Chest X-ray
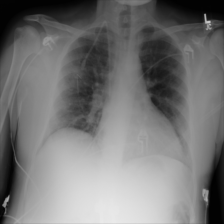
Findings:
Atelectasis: negative
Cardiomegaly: negative
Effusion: negative
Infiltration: positive
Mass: negative
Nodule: negative
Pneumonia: negative
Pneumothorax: negative
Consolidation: negative
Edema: negative
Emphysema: negative
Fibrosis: negative
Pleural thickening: negative
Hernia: negative